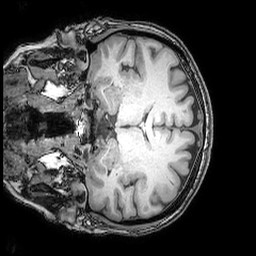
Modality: T1w
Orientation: coronal
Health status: ill
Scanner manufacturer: philips
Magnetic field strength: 3 T
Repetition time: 0.007 s
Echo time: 0.0035 s